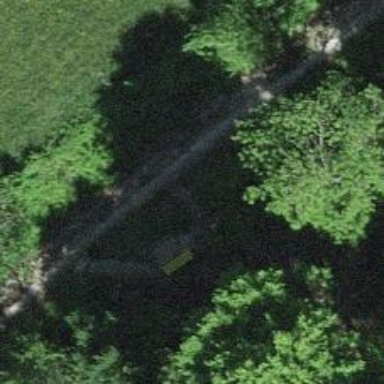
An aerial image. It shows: Track road with grade3 tracktype.